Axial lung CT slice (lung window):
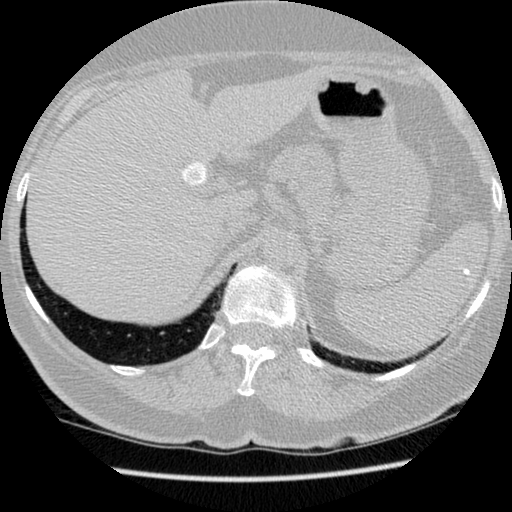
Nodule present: no